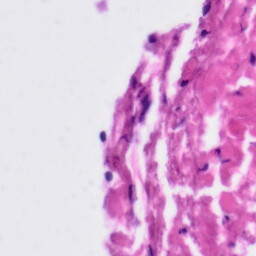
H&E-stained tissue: Tonsil